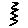
Label: zigzag